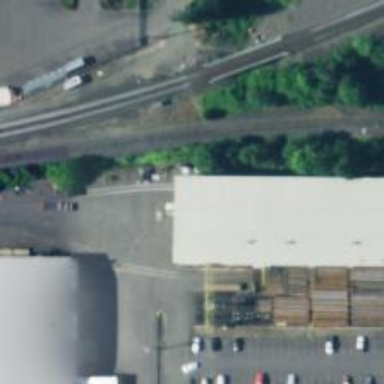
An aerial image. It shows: Rail spur service.